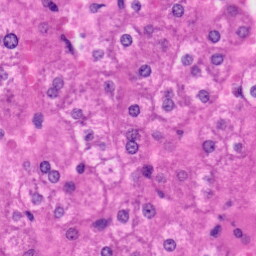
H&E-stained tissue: Liver